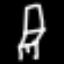
Label: chair